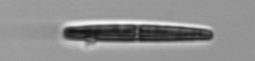
Label: pennate